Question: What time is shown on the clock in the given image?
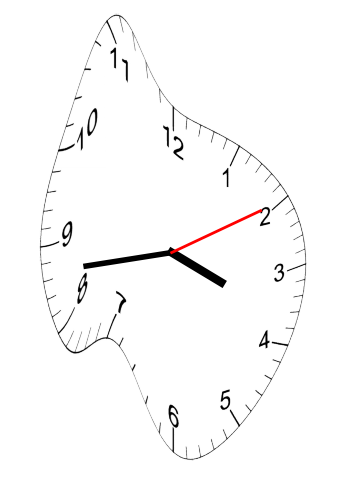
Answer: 03:43:10